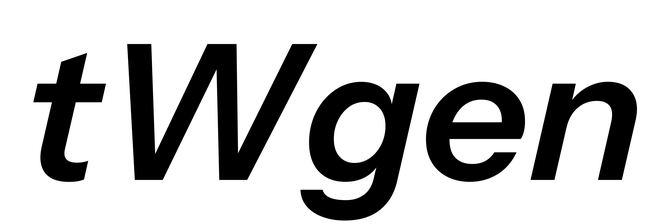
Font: InstrumentSans-Italic_SemiBold_Italic